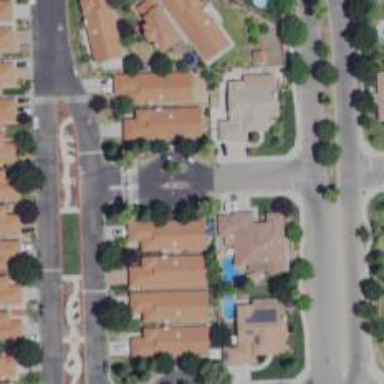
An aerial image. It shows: Residential road.